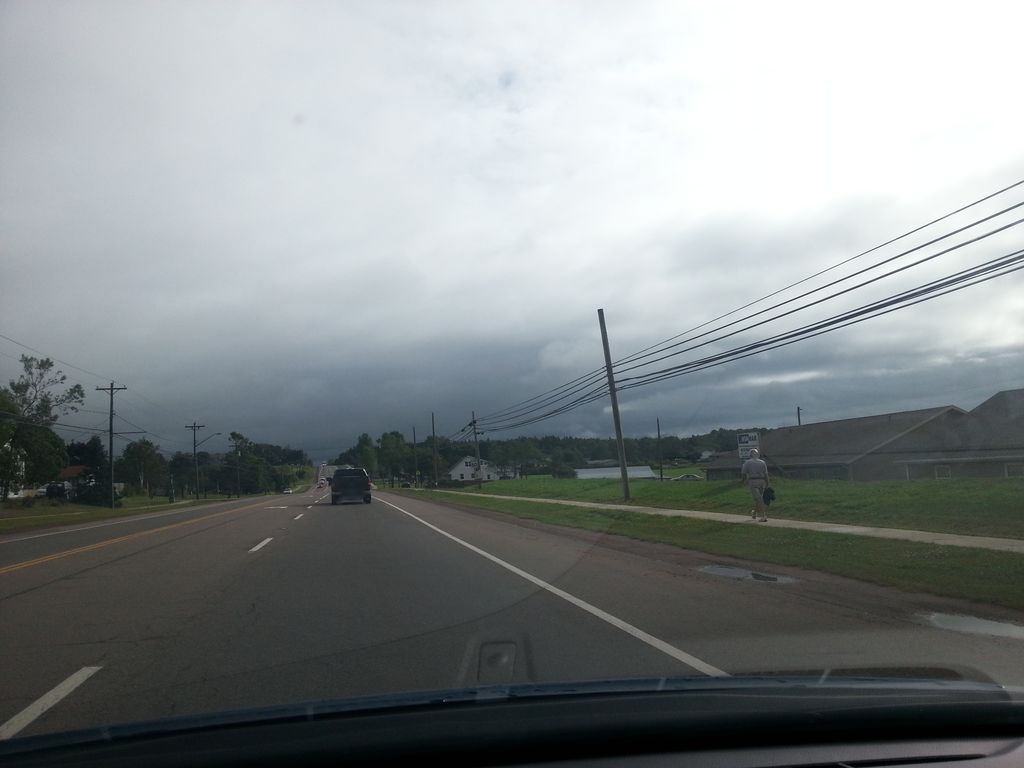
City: charlottetown